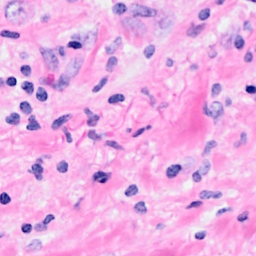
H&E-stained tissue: Breast